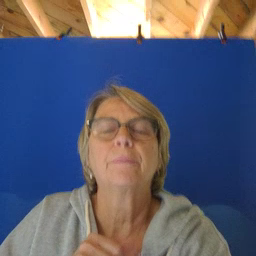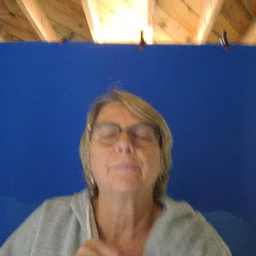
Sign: yesterday